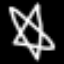
Label: The Eiffel Tower